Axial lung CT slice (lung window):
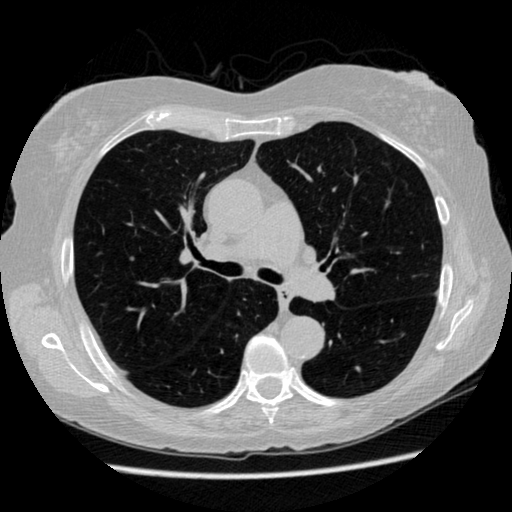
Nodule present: no